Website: apple
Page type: address-validator
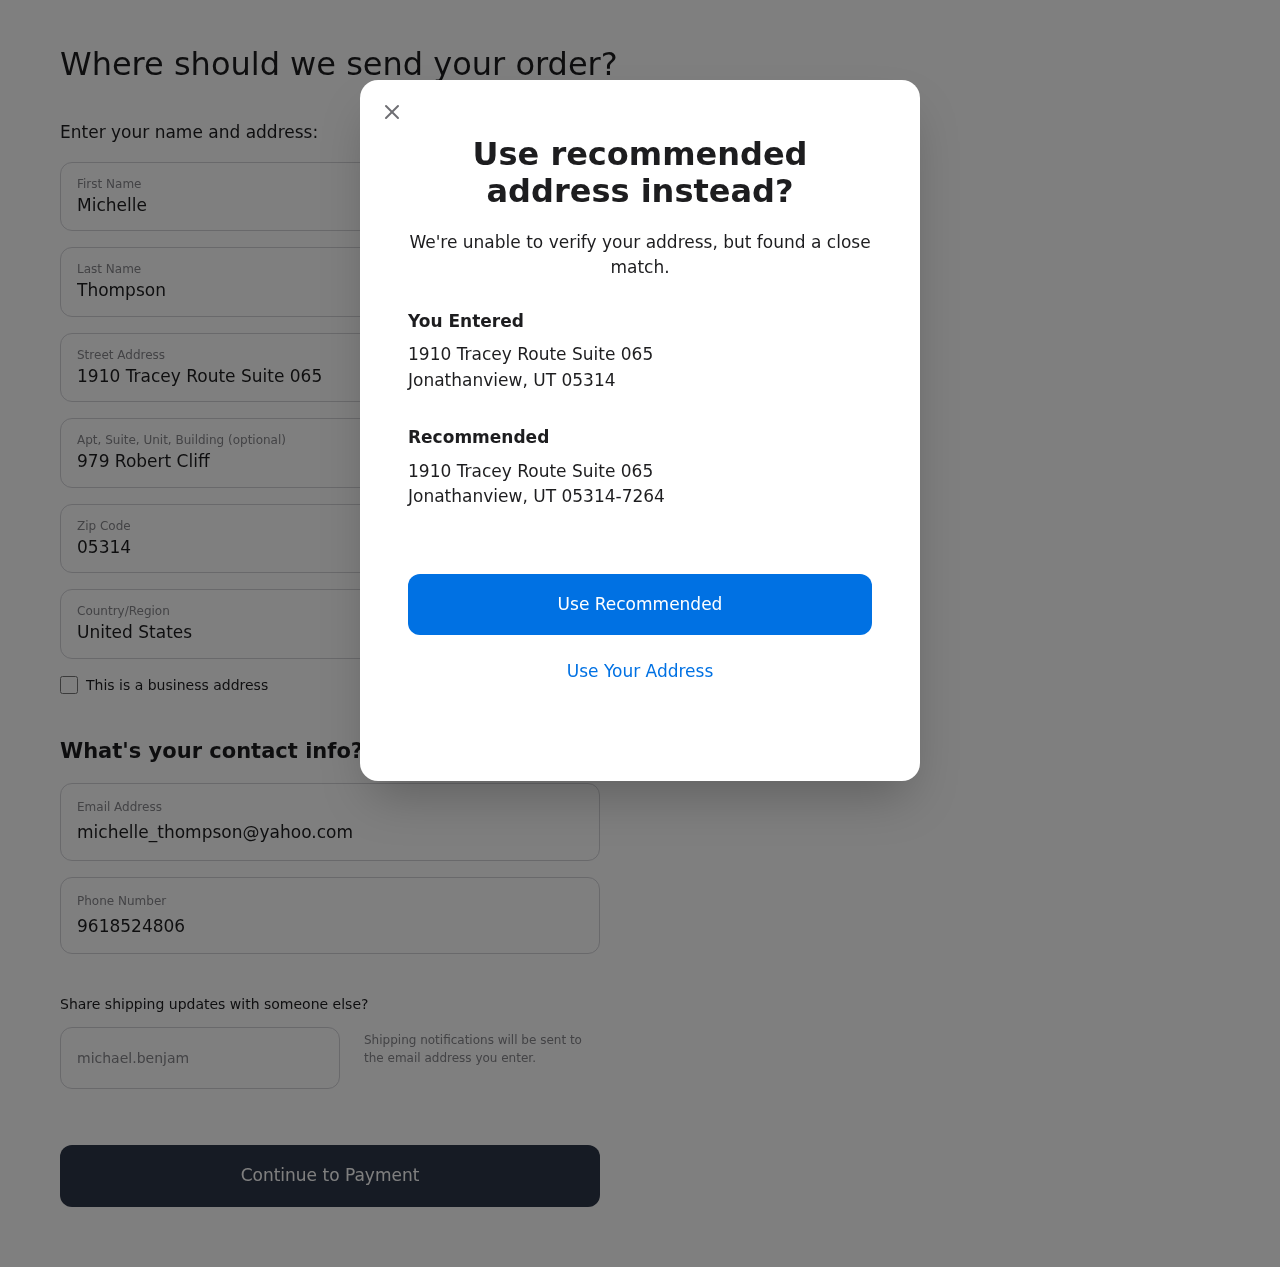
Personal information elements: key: PII_CITY
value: Jonathanview
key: PII_COUNTRY
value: United States
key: PII_EMAIL
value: michelle_thompson@yahoo.com
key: PII_FIRSTNAME
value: Michelle
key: PII_GIFT_EMAIL
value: michael.benjamin@yahoo.com
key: PII_LASTNAME
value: Thompson
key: PII_PHONE
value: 9618524806
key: PII_POSTCODE
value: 05314
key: PII_POSTCODE_FULL
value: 05314-7264
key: PII_STATE_ABBR
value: UT
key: PII_STREET
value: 1910 Tracey Route Suite 065
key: PII_STREET2
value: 1910 Tracey Route Suite 065
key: PII_STREET2
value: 979 Robert Cliff
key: PII_CITY2
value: Jonathanview
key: PII_STATE_ABBR2
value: UT